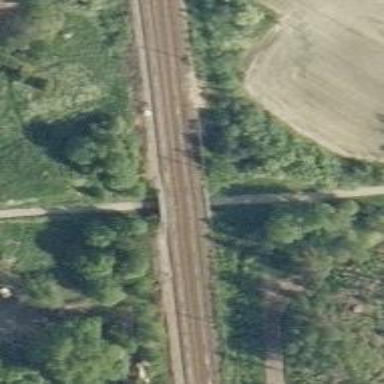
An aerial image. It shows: Asphalt cycleway track.